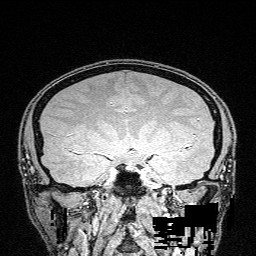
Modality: FLASH
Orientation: sagittal
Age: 25
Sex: male